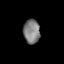
Tissue: lung
Cell type: T cells
Senescence score: 0.2397
Nuclear area (px): 395
Mean DAPI intensity: 124.668